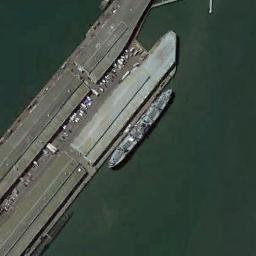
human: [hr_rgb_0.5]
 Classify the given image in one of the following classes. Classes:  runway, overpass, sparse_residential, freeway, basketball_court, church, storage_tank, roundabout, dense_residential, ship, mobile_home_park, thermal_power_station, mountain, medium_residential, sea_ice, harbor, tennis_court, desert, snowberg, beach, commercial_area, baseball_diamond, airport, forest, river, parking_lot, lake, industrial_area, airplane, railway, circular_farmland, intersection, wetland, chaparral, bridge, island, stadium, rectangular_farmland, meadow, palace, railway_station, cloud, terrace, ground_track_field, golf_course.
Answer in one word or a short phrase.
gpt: ship